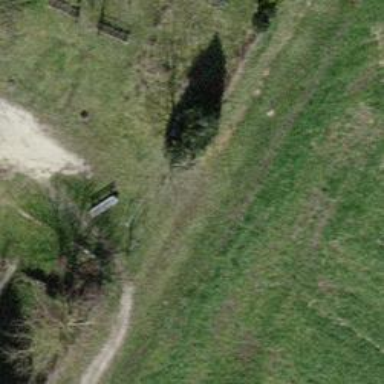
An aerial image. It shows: Unpaved path with grade4 tracktype.